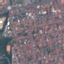
Land use / land cover: Residential